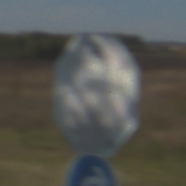
Verkehrszeichen: Stop
Zusatzzeichen unten: VorgeschriebeneFahrtrichtungRechts
Umgebung: Outdoor, Nature
Tageszeit: MorningAfternoon
Wetter: Clear
Licht: Natural
Jahreszeit: Autumn
Kontrast: HighContrast